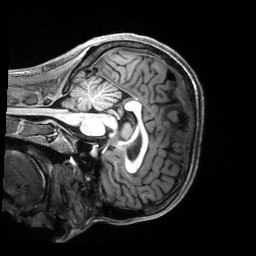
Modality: T1w
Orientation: sagittal
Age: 21
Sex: female
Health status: healthy
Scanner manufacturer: siemens
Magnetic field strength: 3 T
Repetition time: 2.5 s
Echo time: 0.00222 s